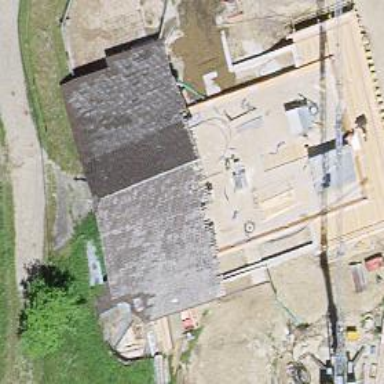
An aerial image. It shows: Farm building.